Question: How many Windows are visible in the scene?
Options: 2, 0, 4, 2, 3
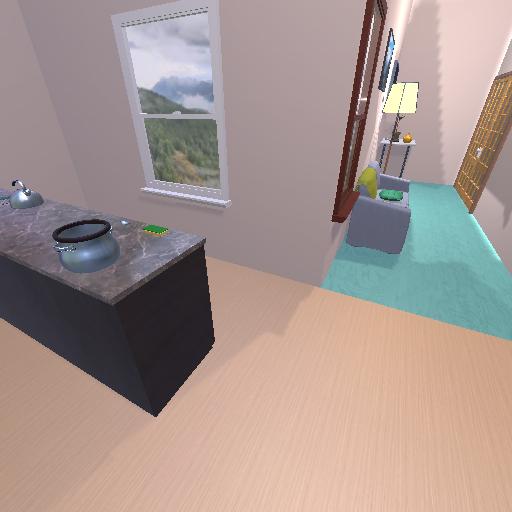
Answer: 2